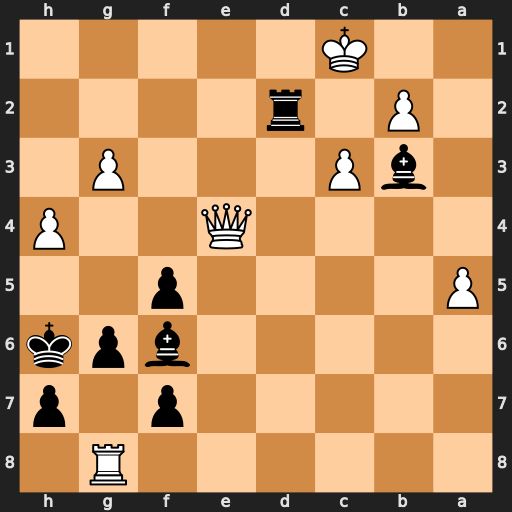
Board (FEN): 6R1/5p1p/5bpk/P4p2/4Q2P/1bP3P1/1P1r4/2K5
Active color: b
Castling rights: -
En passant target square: -
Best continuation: Rd1#